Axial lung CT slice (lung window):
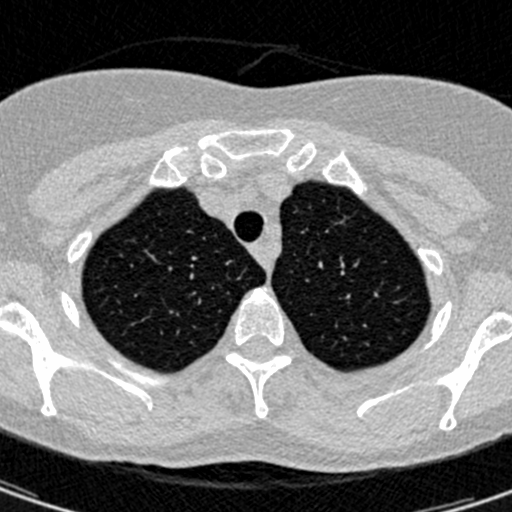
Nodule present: no